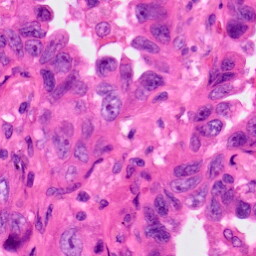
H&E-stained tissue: Lung